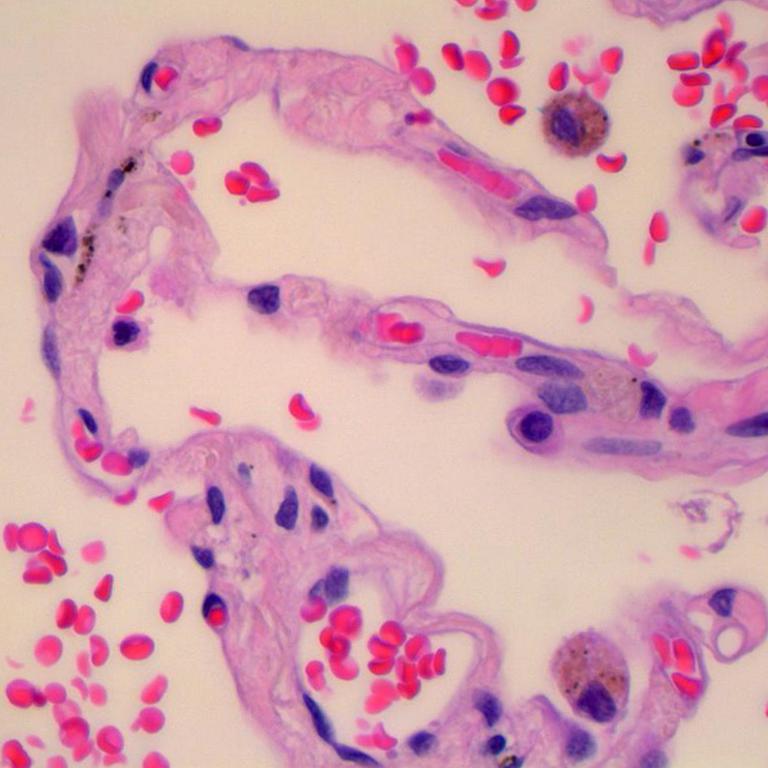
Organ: lung
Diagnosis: benign